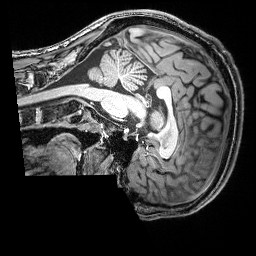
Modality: T1w
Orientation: sagittal
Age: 28
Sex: male
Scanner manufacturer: siemens
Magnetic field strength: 3 T
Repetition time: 2.53 s
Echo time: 0.00388 s